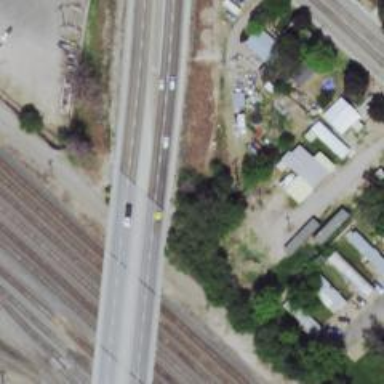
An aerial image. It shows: Primary highway bridge with asphalt surface.